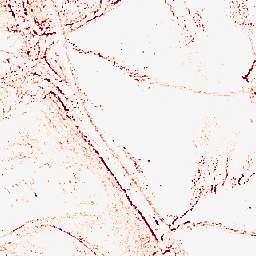
Category: morphological
Decomposition family: morphological_square
Decomposition parameters: operation: opening
size: 3
Upsampling method: nearest
Upsampling parameters: scale: 4
Upsampling scale: 4